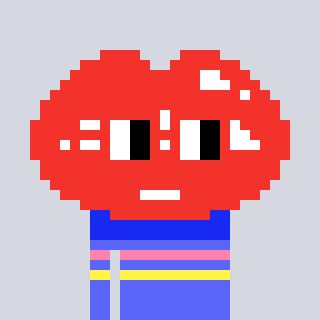
a pixel art character with square red glasses, a lips-shaped head and a purple-colored body on a cool background